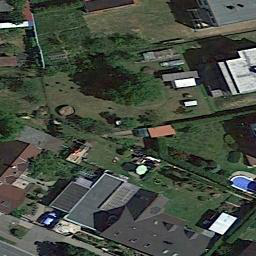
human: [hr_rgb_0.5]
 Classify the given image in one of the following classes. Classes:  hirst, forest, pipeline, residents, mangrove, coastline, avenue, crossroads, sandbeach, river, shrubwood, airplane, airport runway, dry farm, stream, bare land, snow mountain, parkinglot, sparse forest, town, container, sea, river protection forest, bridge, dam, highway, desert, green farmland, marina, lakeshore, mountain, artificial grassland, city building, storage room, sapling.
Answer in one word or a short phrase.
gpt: residents